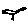
Label: bird